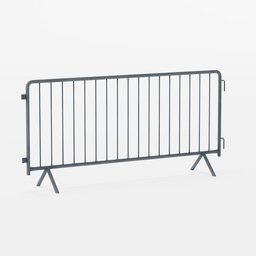
Label: architecture